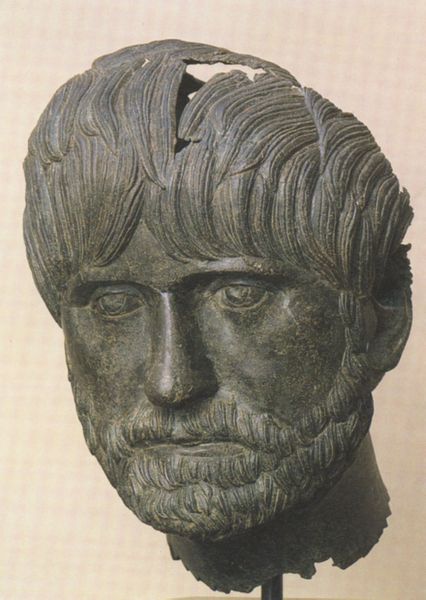
Titel: Bärtiger Kopf
Institution: Santa Barbara, Santa Barbara Museum of Art
Schlagwörter: kopf, mann, mund, nase, ohr, bart, augen, gesicht, mensch, hals, haare, lippen, locken, skulptur, wangen, brauen, büste, metall, bronze, maske, loch, römer, kaputt, antik, klassik, grieche, unterlippe, strähnen, patina, scharten, beschädigt, rest, bronzekopf, hohlkopf